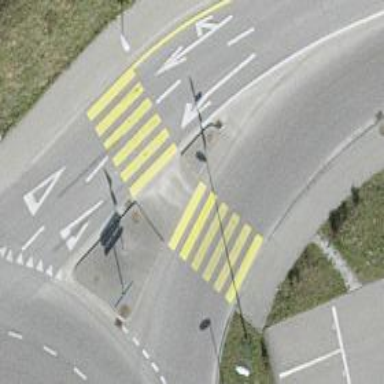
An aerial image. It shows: Uncontrolled zebra crossing on the road.